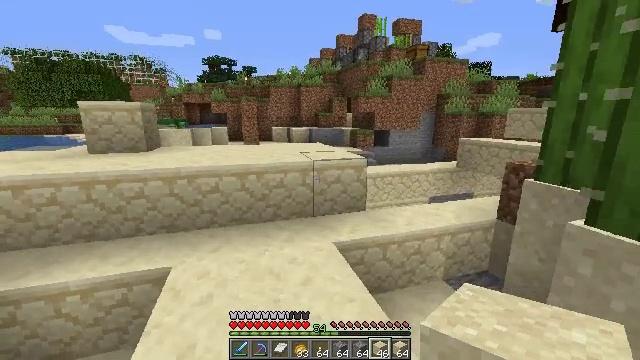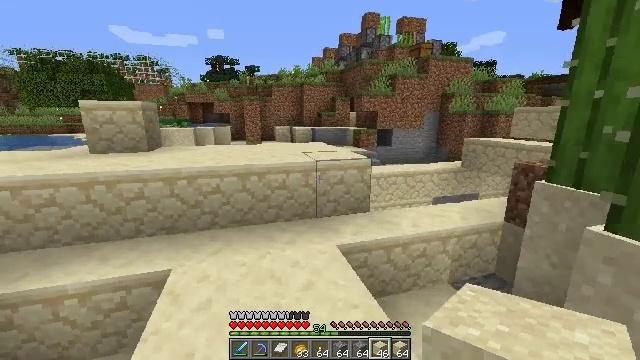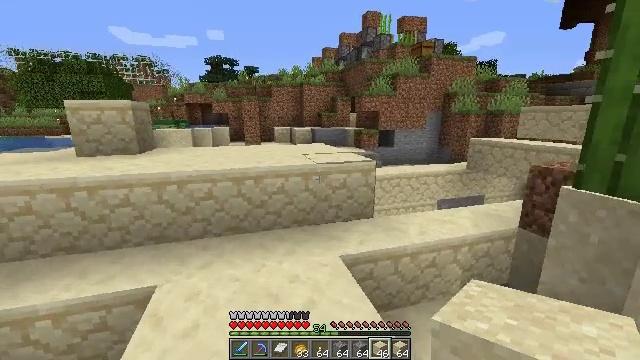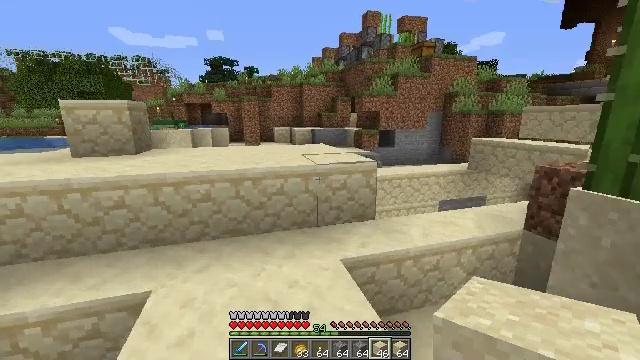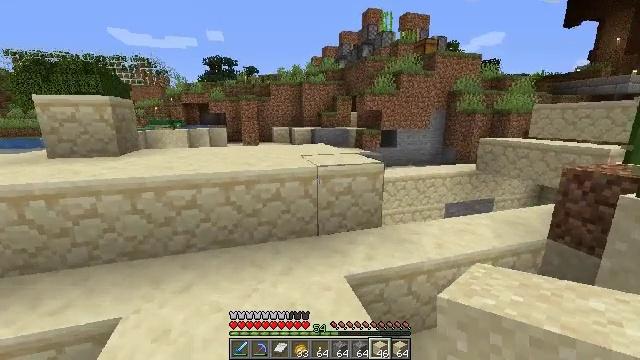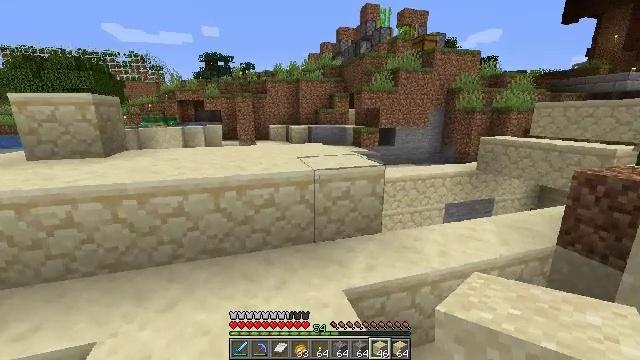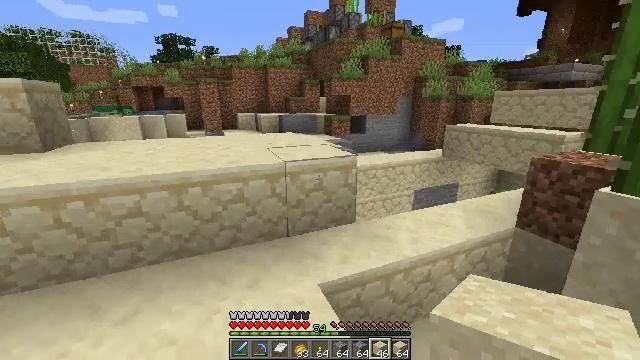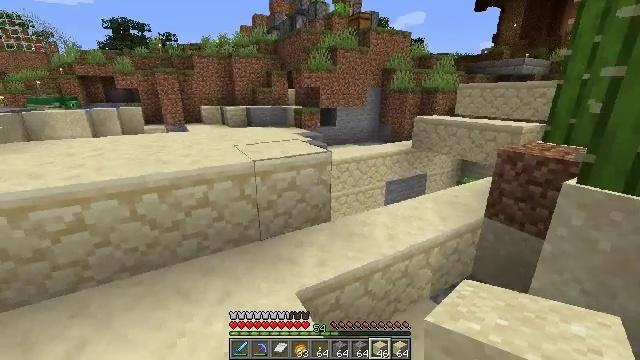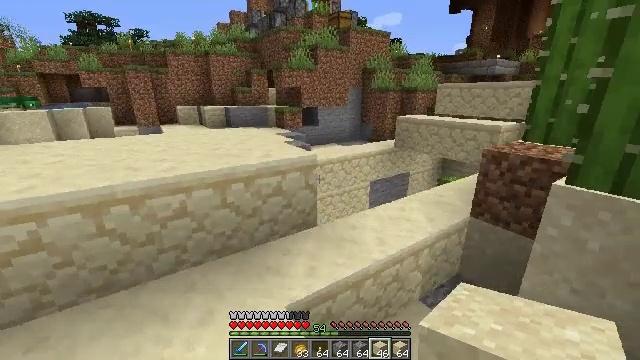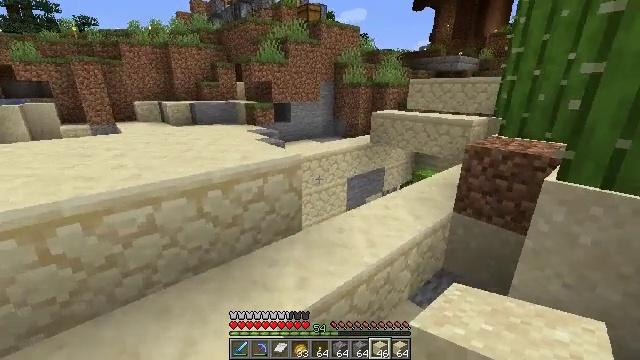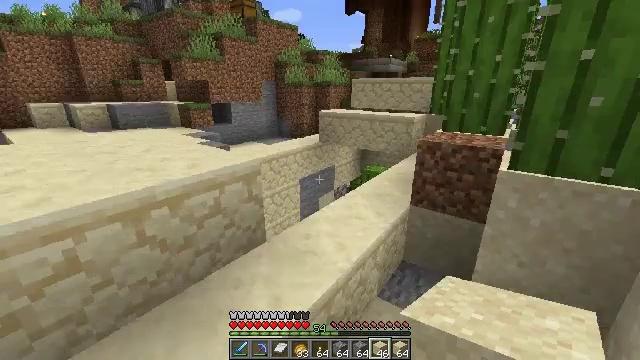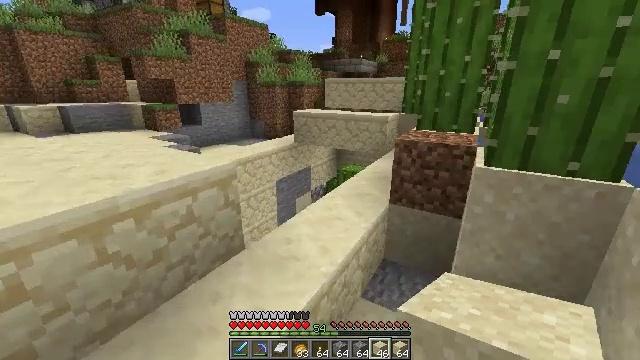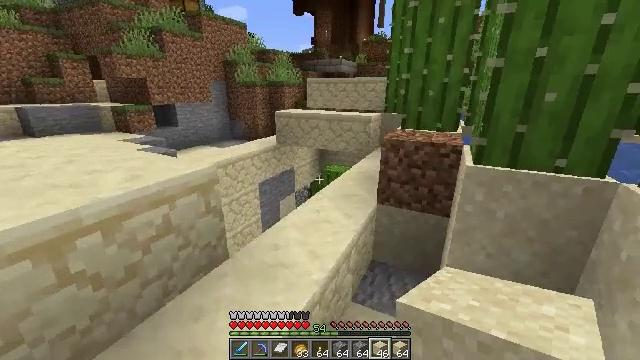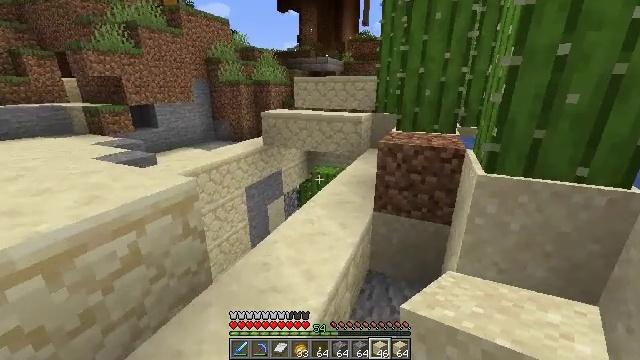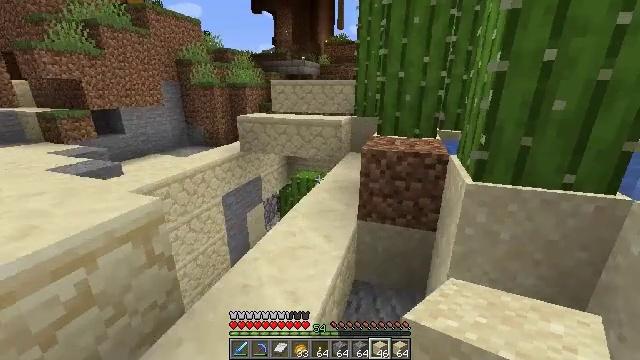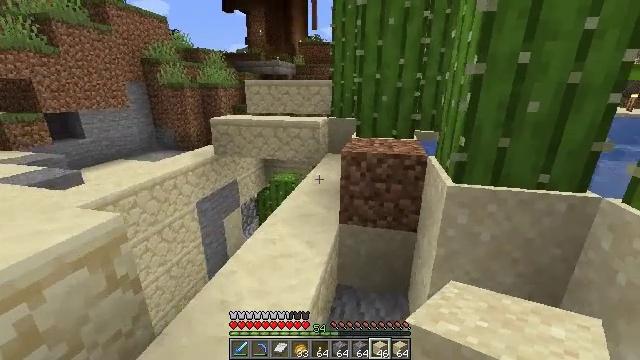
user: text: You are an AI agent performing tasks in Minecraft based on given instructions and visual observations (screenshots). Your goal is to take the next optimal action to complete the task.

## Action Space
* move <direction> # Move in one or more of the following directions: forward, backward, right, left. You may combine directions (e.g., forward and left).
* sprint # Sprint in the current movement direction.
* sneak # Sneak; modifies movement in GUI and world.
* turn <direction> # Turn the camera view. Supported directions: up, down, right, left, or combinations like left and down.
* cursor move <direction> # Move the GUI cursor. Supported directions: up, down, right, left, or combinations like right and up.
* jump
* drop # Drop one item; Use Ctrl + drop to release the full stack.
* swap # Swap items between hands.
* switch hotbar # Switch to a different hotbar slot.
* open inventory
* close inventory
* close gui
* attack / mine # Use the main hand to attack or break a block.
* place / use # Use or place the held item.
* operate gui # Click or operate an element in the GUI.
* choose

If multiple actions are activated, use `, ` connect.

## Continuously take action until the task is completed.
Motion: motion action
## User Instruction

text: Remove a cod from the inventory.
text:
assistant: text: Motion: move forward
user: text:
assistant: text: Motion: move forward
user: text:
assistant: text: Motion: move forward
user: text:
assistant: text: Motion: move forward
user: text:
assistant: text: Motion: move forward
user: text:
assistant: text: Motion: move forward, turn right and down
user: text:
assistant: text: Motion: move forward and move left, turn right and down
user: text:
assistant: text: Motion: move forward and move left, turn right
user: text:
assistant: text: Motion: move forward and move left, turn right and down
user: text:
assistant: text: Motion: move forward and move left, turn right
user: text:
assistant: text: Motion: move forward, turn right
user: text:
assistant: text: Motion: move forward, turn right
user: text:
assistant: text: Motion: move forward, turn right
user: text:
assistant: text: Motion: move forward, turn right
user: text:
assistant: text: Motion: move forward, turn right
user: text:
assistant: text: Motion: move forward, turn right
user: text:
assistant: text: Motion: move forward and move left, turn right
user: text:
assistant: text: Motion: move forward and move left, turn right
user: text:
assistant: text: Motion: move forward and move left, turn right
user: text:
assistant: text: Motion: move forward and move left, turn right
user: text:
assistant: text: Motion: move forward, turn right
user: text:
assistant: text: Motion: move forward, turn right
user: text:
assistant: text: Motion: move forward
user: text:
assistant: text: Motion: move forward
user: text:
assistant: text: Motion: move forward, turn right
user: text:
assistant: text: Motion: move forward
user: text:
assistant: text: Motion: move forward
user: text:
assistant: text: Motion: no_op
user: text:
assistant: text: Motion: no_op
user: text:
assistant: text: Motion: no_op